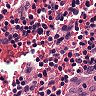
Metastatic tissue present: no